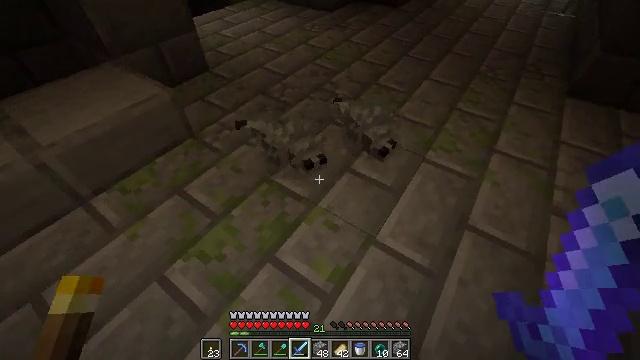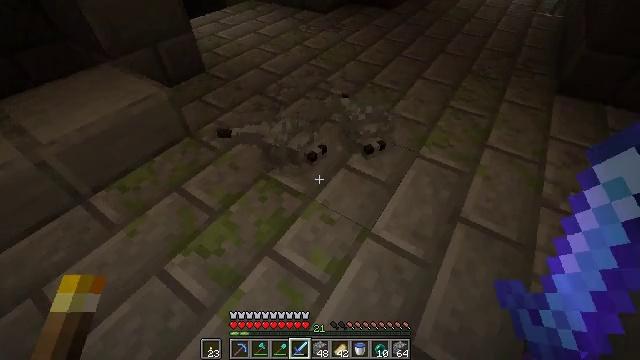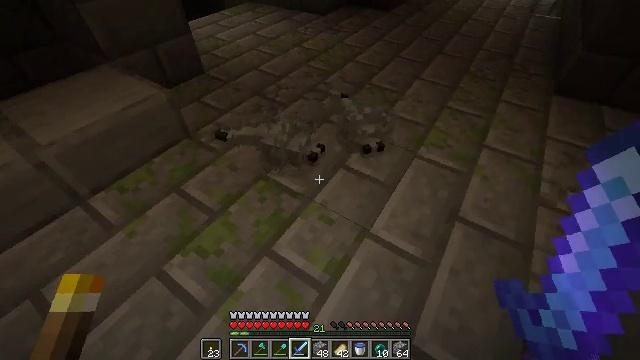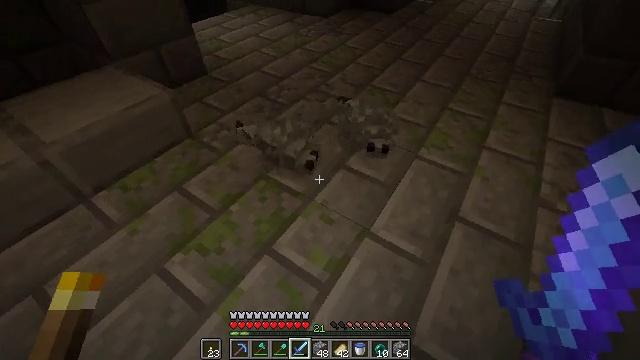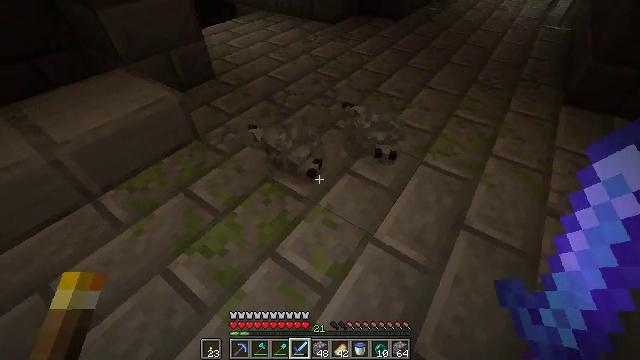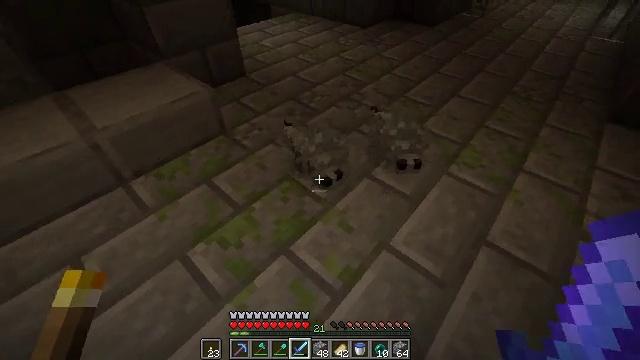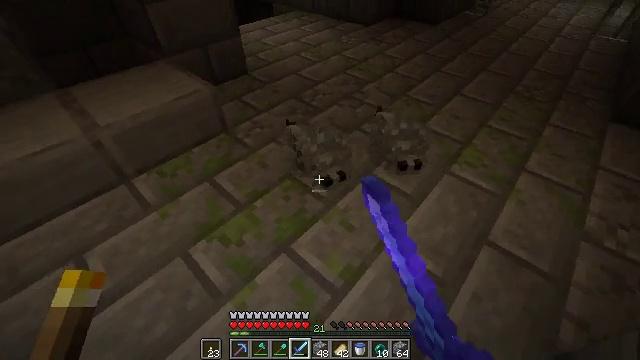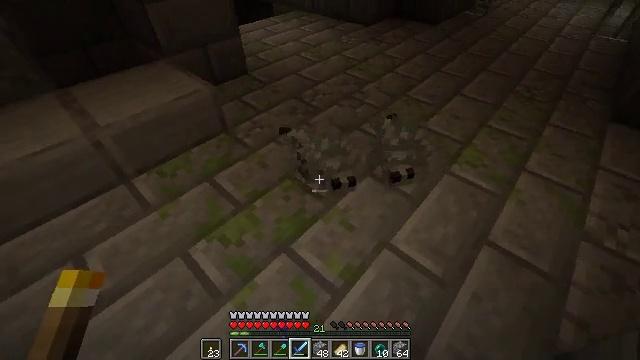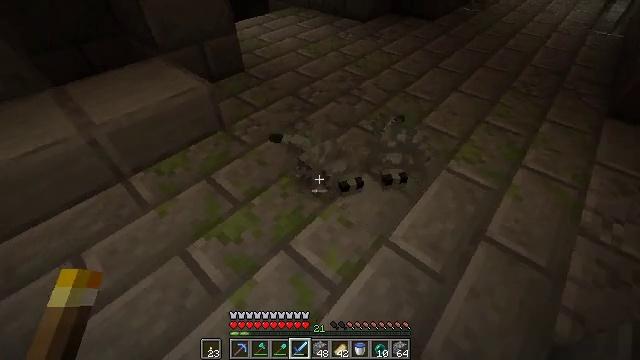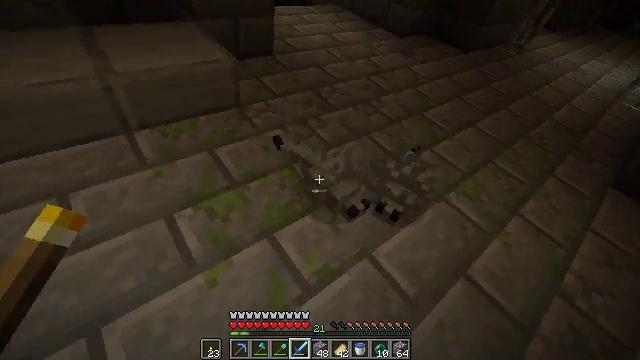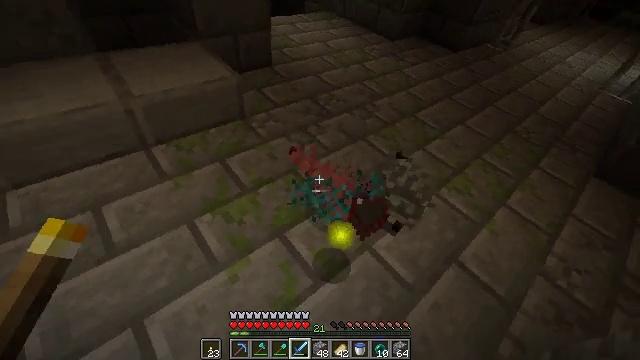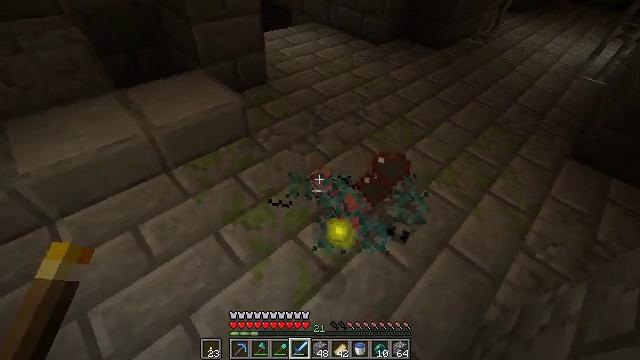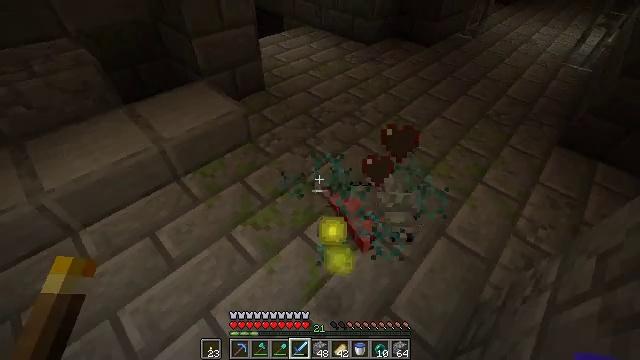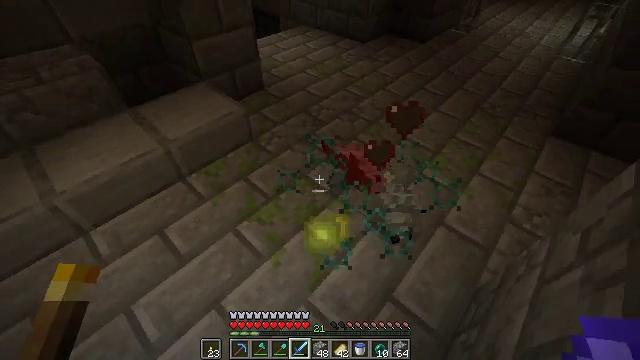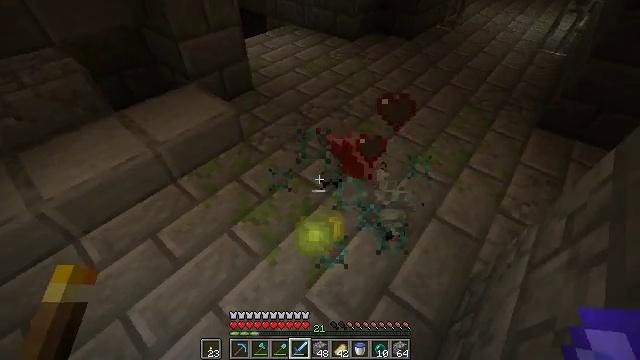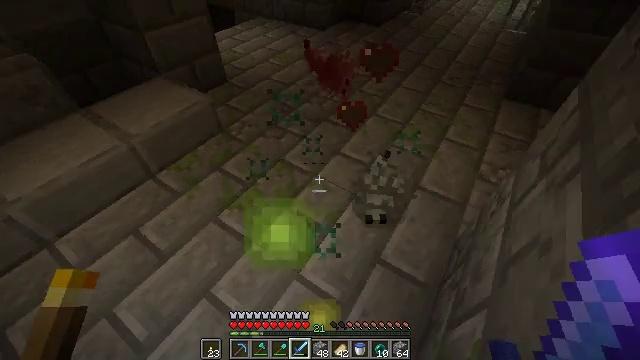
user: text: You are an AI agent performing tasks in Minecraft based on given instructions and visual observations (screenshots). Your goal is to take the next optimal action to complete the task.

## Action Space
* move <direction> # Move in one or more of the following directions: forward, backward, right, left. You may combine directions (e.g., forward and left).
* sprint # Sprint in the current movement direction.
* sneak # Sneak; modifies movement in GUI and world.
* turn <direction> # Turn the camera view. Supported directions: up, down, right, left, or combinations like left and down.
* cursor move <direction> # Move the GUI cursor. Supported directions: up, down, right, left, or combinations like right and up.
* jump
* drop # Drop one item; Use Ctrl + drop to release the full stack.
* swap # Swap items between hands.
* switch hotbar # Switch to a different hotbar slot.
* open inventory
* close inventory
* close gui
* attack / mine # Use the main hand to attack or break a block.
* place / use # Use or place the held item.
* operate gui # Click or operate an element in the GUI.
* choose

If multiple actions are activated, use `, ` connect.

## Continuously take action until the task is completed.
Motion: motion action
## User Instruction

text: Kill a silverfish.
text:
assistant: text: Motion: no_op
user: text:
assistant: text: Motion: no_op
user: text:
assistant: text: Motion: no_op
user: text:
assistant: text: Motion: turn left and up
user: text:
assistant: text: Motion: turn left, attack / mine
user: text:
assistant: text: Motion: attack / mine
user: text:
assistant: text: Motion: attack / mine
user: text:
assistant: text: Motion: attack / mine
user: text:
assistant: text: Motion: no_op
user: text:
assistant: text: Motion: no_op
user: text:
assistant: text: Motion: no_op
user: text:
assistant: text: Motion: no_op
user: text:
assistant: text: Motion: no_op
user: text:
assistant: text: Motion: turn right
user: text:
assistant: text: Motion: turn right
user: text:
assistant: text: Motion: turn right
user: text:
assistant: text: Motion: turn right
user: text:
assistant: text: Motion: turn right
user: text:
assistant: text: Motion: turn right and up
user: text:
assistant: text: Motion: no_op
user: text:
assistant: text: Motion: no_op
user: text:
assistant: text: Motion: no_op
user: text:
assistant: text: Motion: no_op
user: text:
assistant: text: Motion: no_op
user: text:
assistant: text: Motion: turn right and down, attack / mine
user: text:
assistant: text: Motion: turn right and down, attack / mine
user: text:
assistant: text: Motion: attack / mine
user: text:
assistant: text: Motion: no_op
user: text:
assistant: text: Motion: no_op
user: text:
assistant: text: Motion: no_op